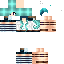
A female human skin with pale skin, wearing brown long hair dressed in a blue hoodie and black shorts, featuring a closed mouth.